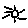
Label: sun